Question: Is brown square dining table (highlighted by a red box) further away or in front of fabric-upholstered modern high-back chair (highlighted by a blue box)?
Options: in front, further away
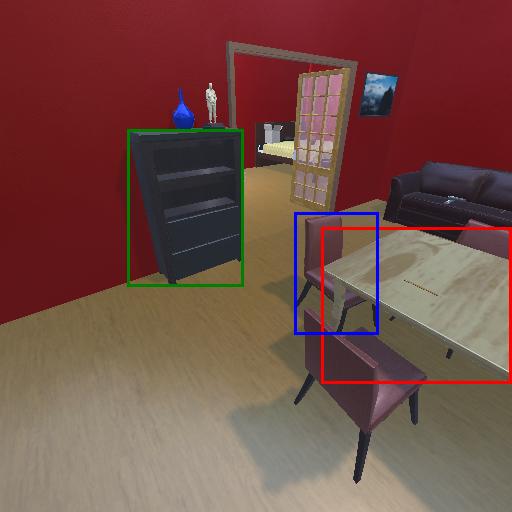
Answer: in front